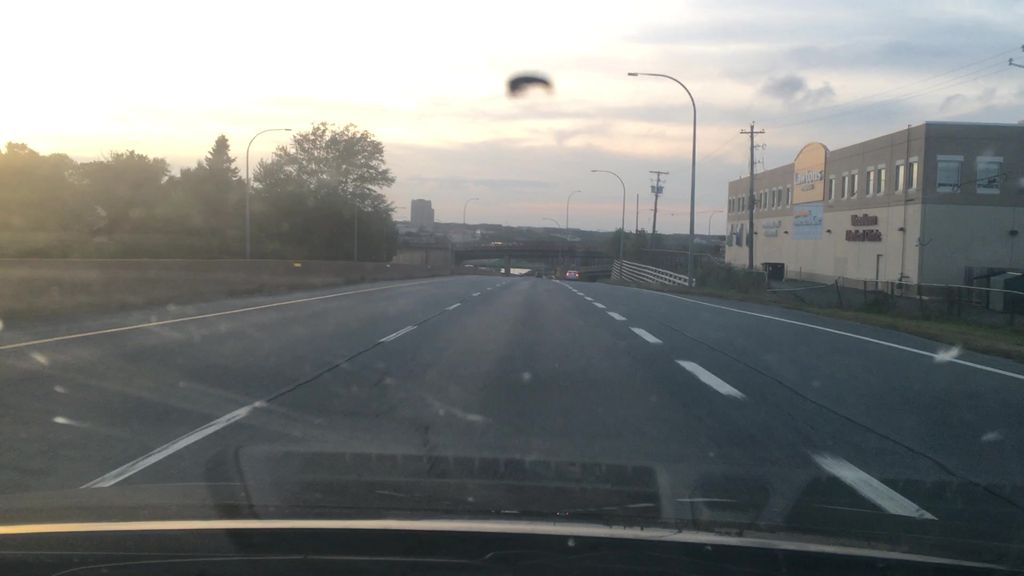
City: halifax